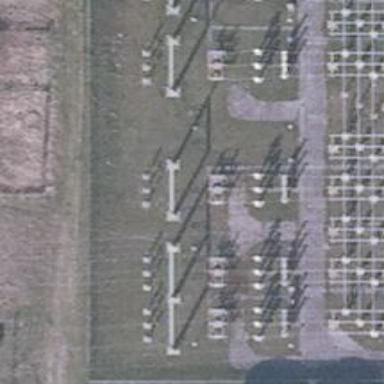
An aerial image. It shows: Power line with 3 cables in bay configuration.